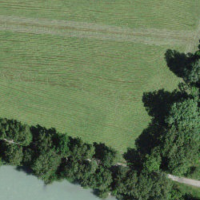
EUNIS habitat code: 23
Species observed at this site:
Saponaria ocymoides
Minois dryas